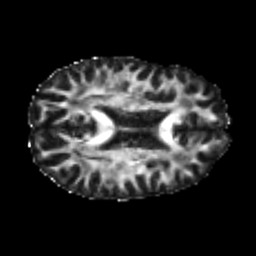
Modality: FA
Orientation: axial
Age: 26
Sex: male
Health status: healthy
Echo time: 0.074 s